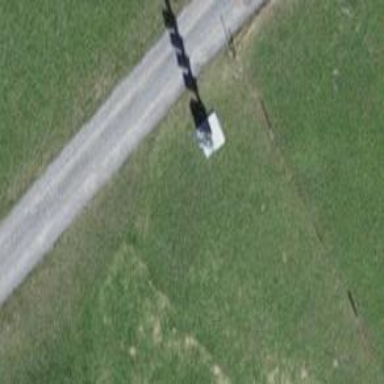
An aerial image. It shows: Man-made mast used for communication purposes.